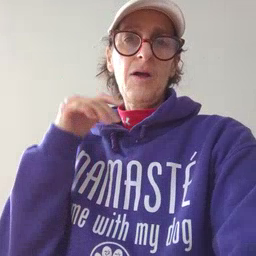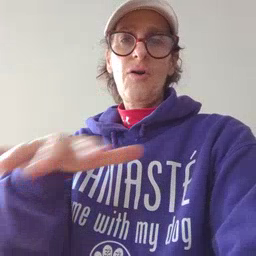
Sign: backyard